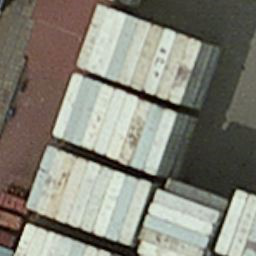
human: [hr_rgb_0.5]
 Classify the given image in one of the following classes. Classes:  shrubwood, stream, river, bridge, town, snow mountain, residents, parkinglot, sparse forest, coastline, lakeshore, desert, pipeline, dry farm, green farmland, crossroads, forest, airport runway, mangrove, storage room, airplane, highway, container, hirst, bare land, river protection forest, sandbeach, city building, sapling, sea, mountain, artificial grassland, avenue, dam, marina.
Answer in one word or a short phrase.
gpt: container